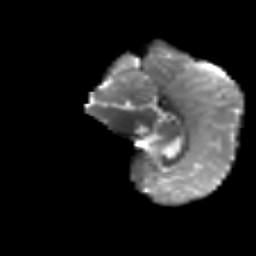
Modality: T2w
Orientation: sagittal
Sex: female
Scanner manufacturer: siemens
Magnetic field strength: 3 T
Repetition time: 5 s
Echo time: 0.071 s